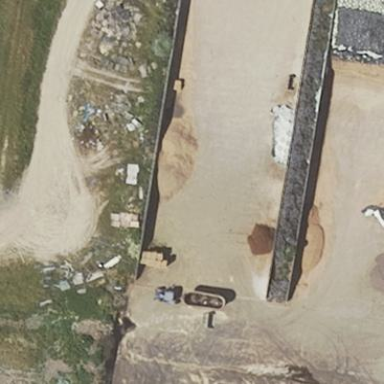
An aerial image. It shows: Bunker silo.